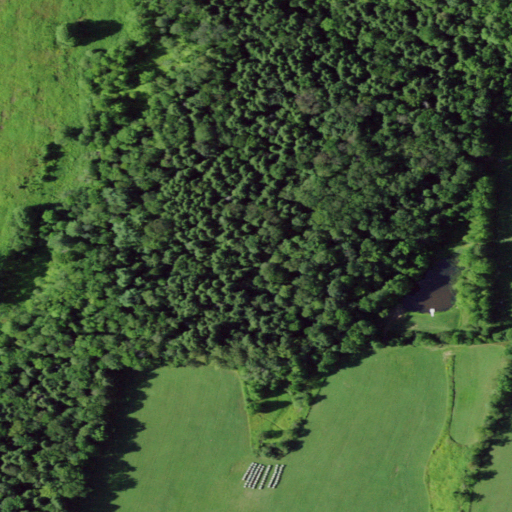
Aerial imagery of mountain in New York named Treet Hill containing mixed forest, pasture, woody wetlands, deciduous forest, evergreen forest, and herbaceous wetlands